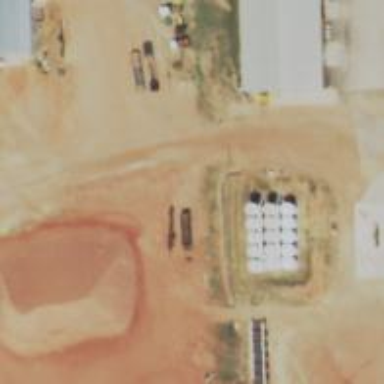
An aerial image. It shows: Storage tank with man-made structure.